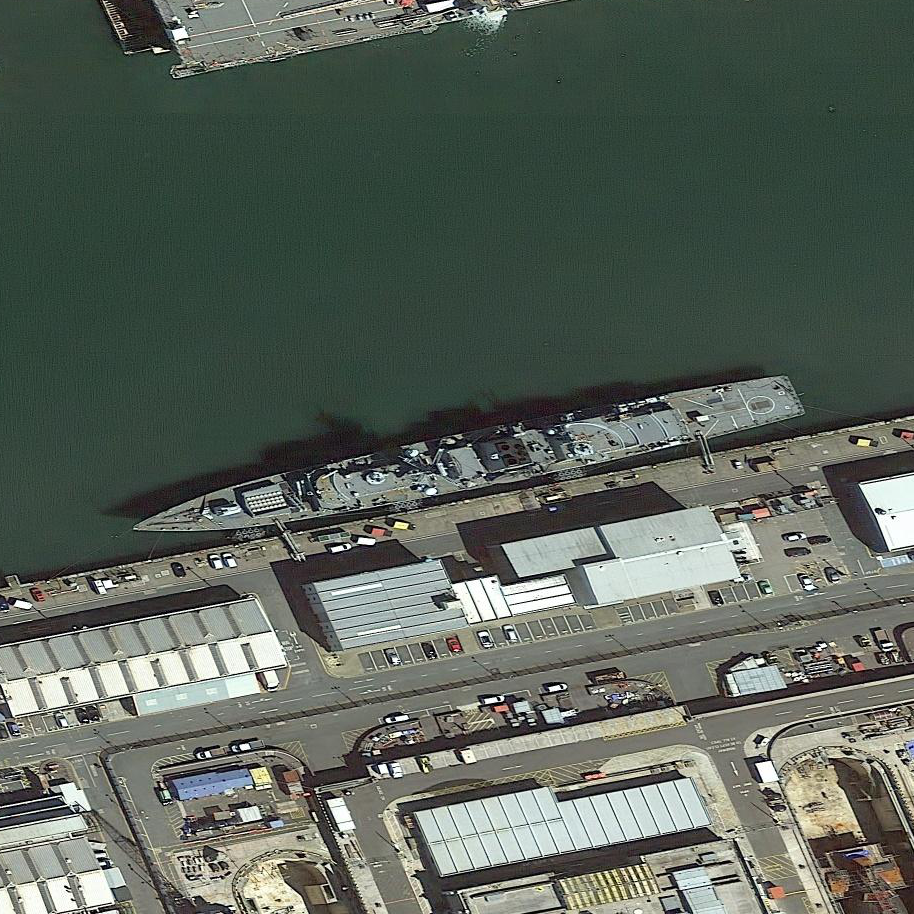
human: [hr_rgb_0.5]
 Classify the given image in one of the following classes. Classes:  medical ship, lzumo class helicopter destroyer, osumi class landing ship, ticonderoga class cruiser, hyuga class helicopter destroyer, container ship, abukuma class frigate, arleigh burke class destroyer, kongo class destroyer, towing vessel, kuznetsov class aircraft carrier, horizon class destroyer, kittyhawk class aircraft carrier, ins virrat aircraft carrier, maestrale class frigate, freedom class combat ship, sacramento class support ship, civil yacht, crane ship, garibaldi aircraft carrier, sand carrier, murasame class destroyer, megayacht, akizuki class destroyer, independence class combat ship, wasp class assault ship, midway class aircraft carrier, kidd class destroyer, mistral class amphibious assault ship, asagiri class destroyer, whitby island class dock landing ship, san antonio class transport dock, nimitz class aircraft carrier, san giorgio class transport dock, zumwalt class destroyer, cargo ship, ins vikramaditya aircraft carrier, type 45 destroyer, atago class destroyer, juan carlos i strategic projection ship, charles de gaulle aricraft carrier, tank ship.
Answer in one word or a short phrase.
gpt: Type 45 destroyer